Interaction volume radius: 10 \u00c5
Interaction volume height: 15 \u00c5
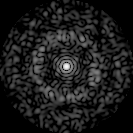
Disorder parameter: 0.8261